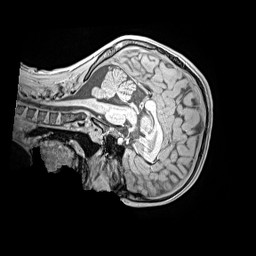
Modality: MP2RAGE
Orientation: sagittal
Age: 11
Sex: male
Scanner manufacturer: siemens
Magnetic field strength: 3 T
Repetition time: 4 s
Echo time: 0.00299 s